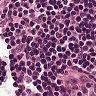
Metastatic tissue present: no